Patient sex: M
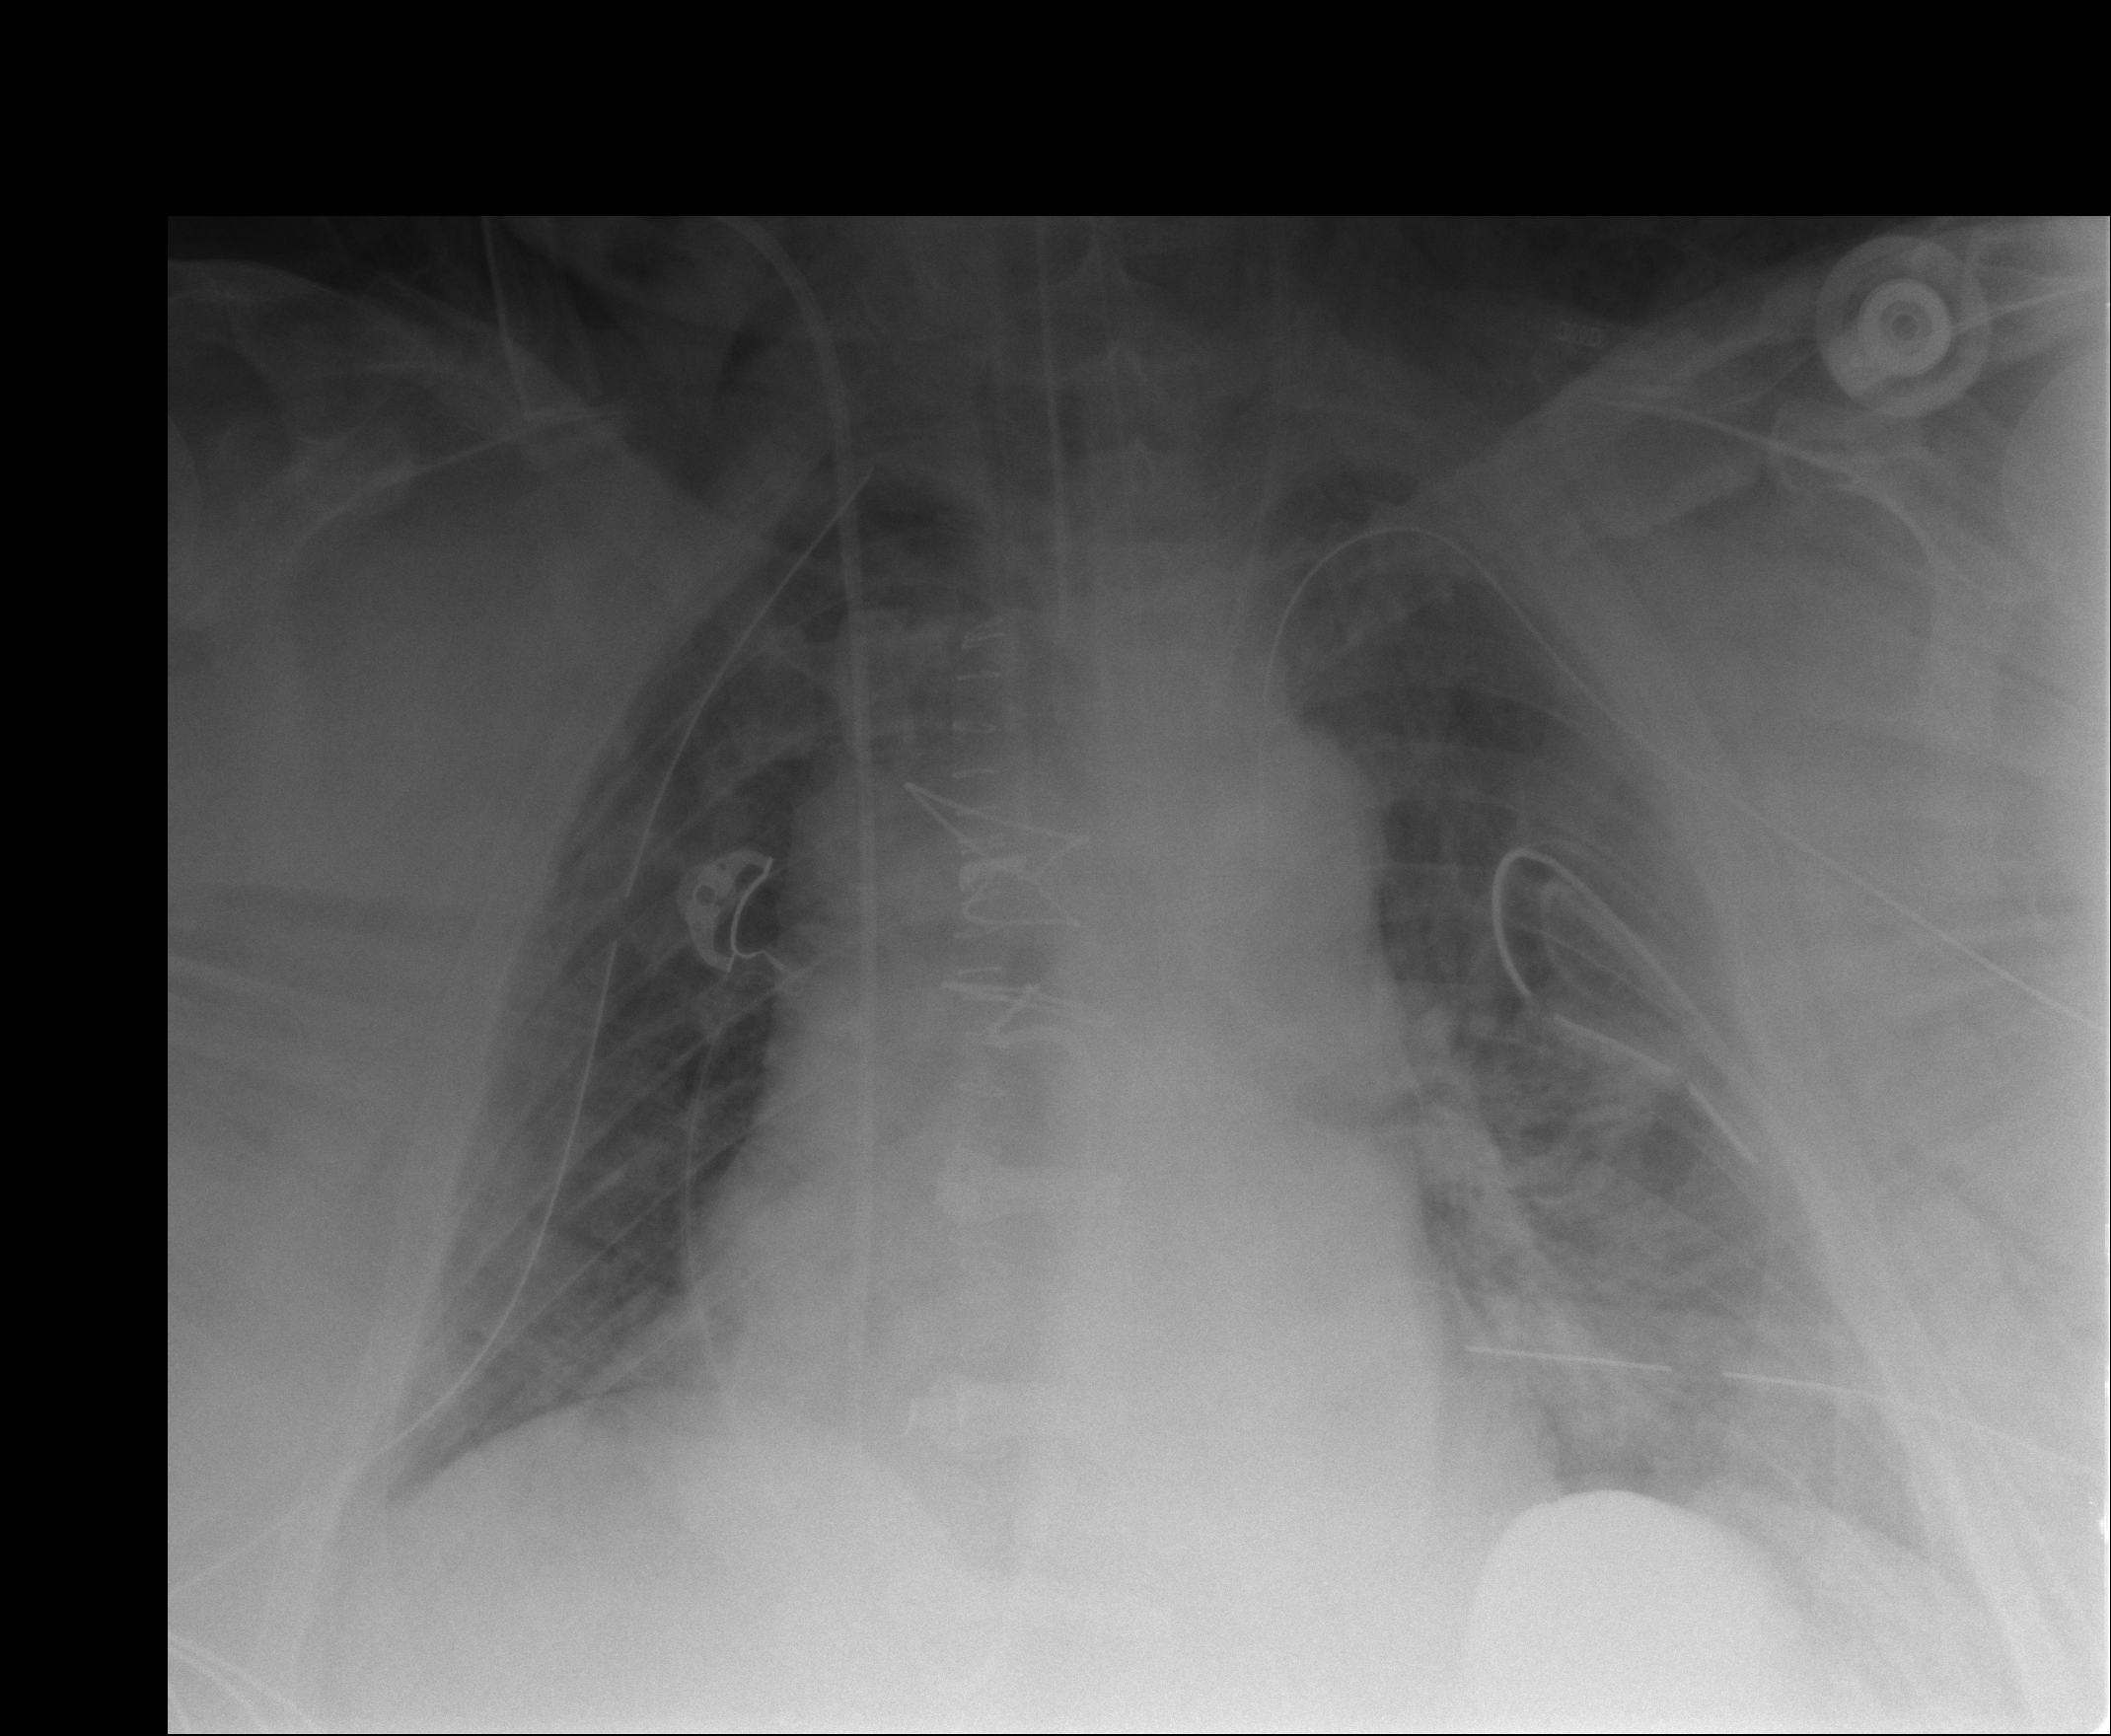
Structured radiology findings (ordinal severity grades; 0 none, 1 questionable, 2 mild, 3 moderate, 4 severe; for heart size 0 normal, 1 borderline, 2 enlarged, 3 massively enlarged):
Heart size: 2
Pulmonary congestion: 2
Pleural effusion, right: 0
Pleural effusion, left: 0
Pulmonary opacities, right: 0
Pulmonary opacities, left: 2
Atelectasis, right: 2
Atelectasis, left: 2